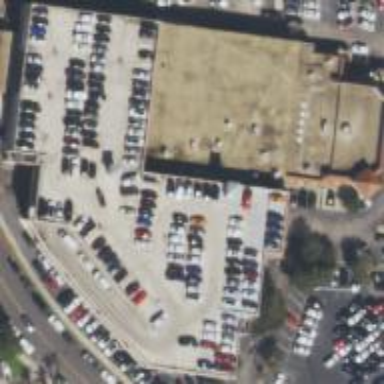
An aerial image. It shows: Building housing car shop.